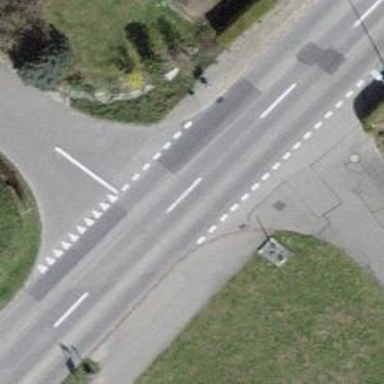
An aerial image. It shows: Public transport stop position.